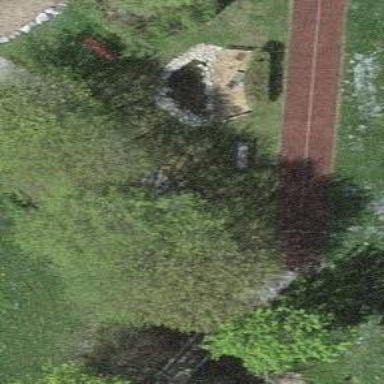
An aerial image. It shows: Red bench.